Field crop: maize
Growth stage: 1
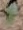
Species: datura